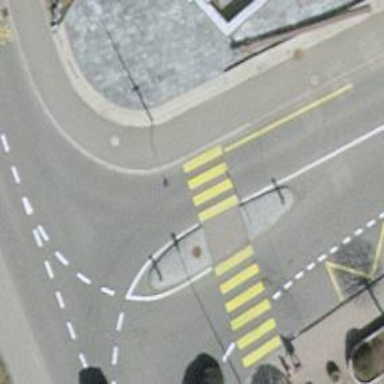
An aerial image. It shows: Uncontrolled road crossing with markings.